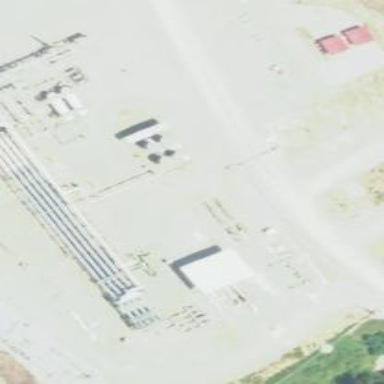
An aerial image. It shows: Storage tank with man-made structure.